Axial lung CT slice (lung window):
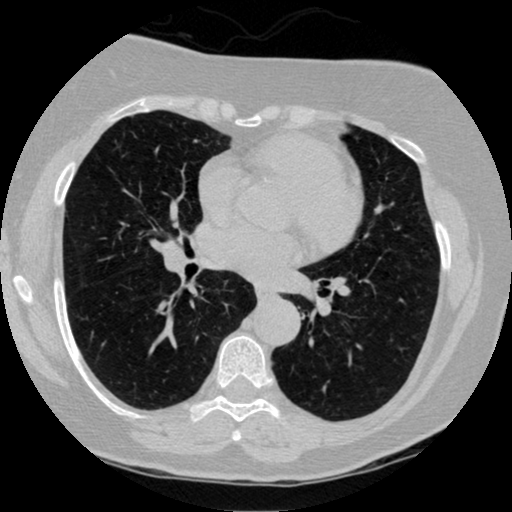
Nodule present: no